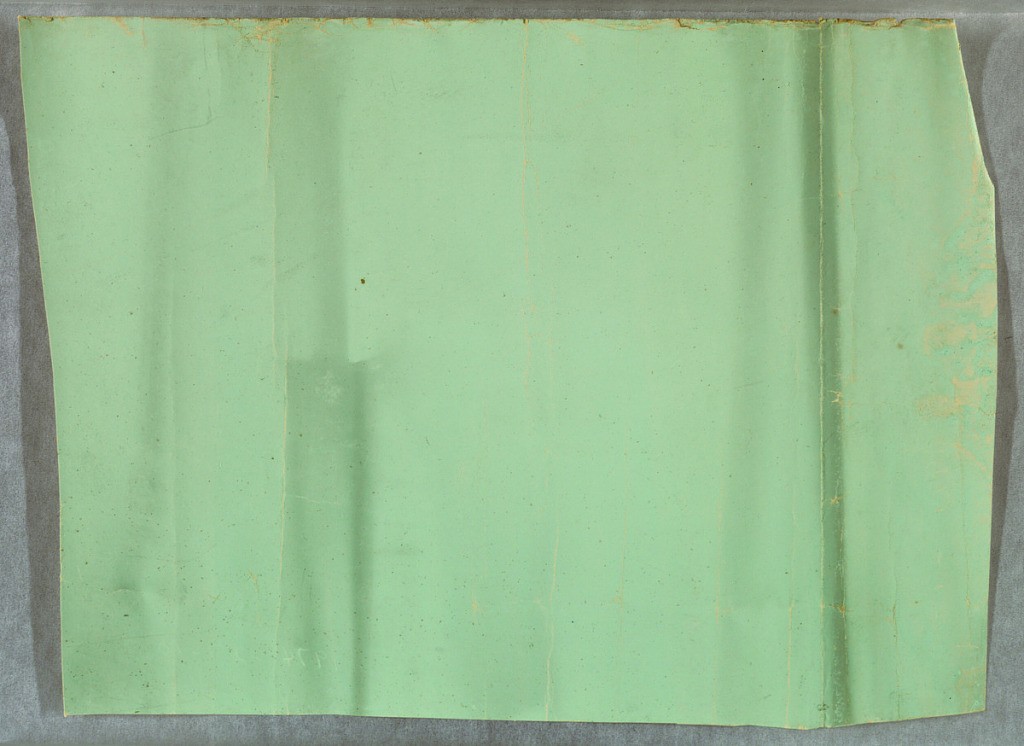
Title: Sidewall
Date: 1875–1900
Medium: Brushed or machine-printed ground on rag paper
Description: Solid light green in a mint or pistachio shade.  There is no design printed on the ground.